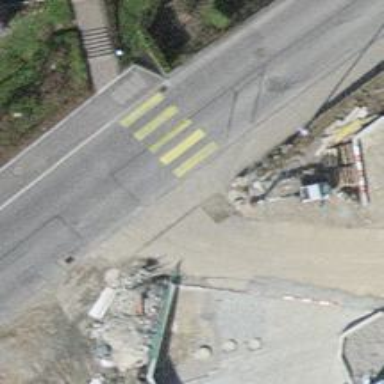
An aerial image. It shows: Uncontrolled road crossing.